RGB frame:
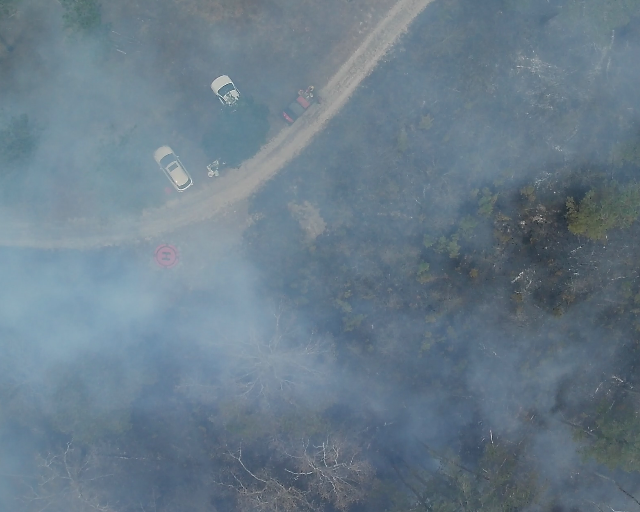
Thermal frame:
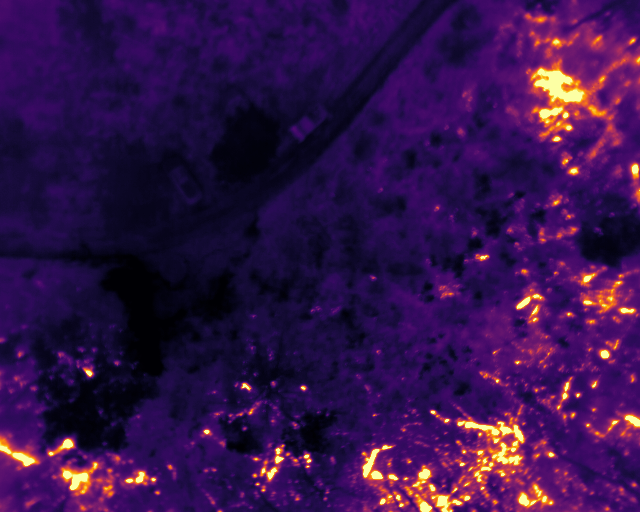
Captured: 2026-02-26 03:11:29
Pixels at or above 80 °C: 7806 (fraction of frame: 0.02382)